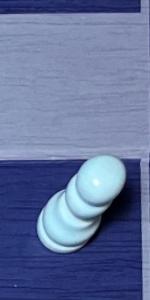
Label: Pawn_White